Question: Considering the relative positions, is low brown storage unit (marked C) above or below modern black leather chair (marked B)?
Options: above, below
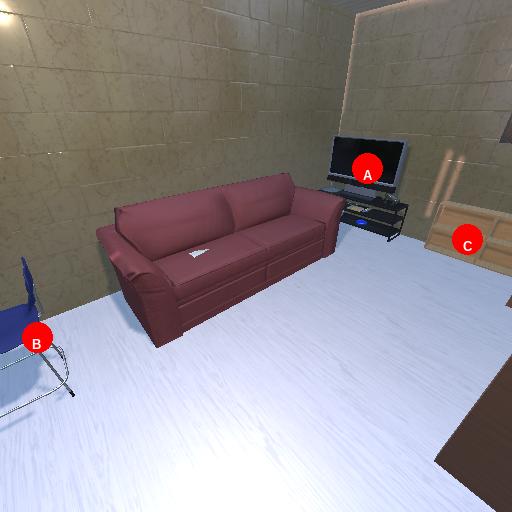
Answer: above